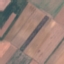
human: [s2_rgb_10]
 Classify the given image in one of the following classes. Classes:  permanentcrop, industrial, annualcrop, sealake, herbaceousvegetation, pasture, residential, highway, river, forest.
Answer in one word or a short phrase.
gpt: AnnualCrop